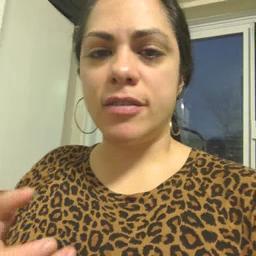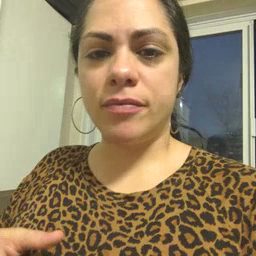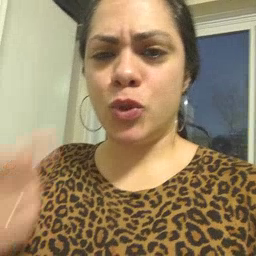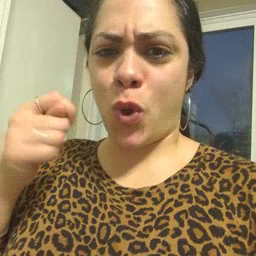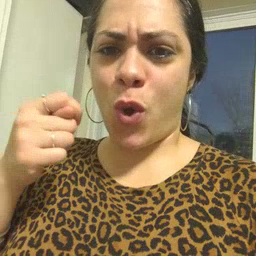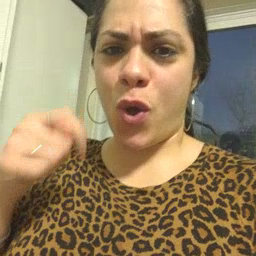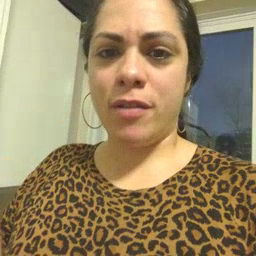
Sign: toy